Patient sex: F
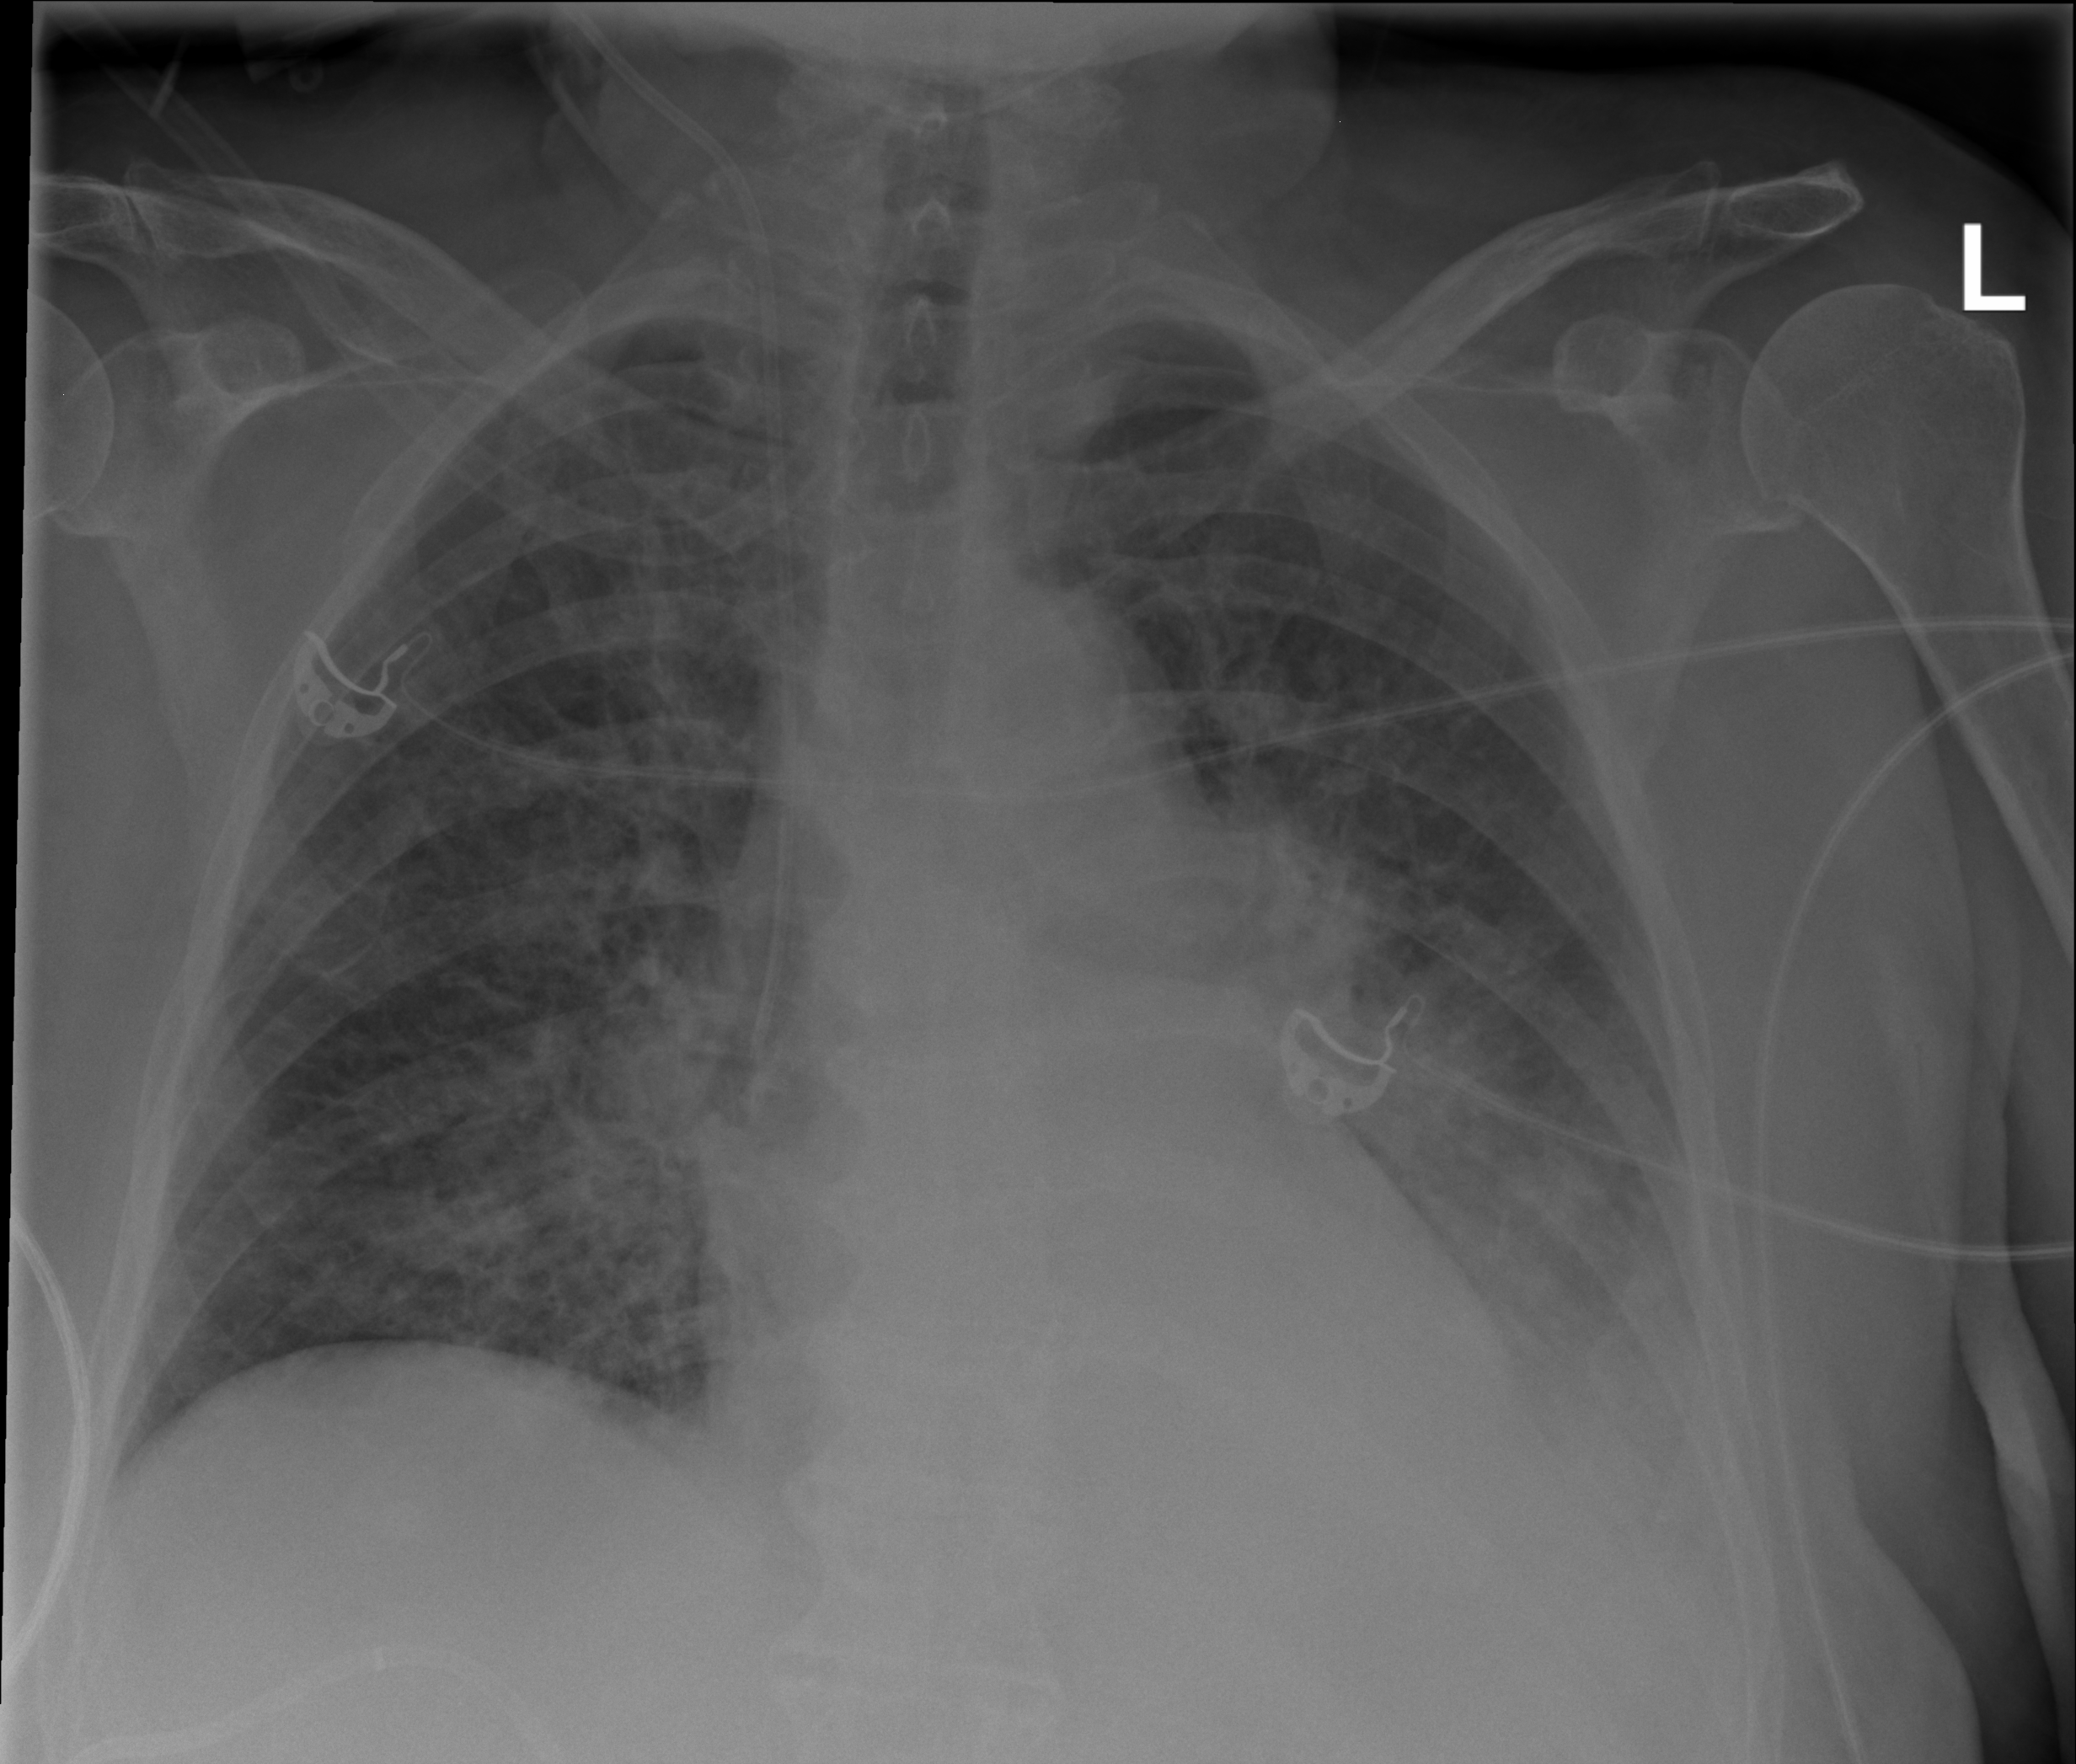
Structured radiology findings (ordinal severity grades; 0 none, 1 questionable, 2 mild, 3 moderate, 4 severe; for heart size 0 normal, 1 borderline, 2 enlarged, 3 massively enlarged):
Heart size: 1
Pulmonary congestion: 1
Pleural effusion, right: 1
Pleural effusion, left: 2
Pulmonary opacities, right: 3
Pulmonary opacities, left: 2
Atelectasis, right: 2
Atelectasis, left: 2